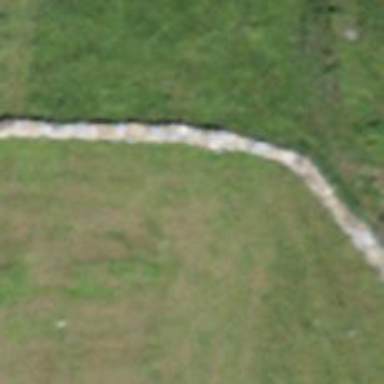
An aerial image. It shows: Wall made of dry stone.